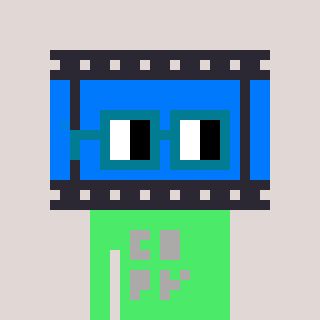
a pixel art character with square dark green glasses, a film strip-shaped head and a teal-colored body on a warm background